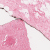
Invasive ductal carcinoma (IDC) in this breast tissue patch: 0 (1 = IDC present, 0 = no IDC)